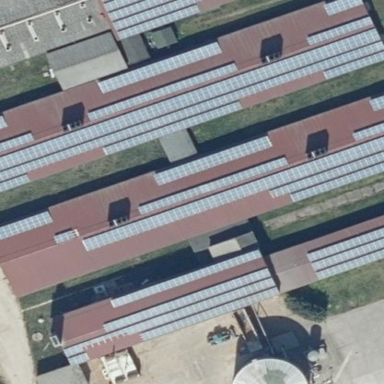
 generating electricity through photovoltaic methods."